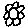
Label: flower